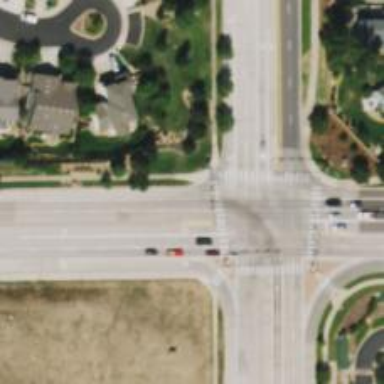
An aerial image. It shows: Marked crossing on the road.